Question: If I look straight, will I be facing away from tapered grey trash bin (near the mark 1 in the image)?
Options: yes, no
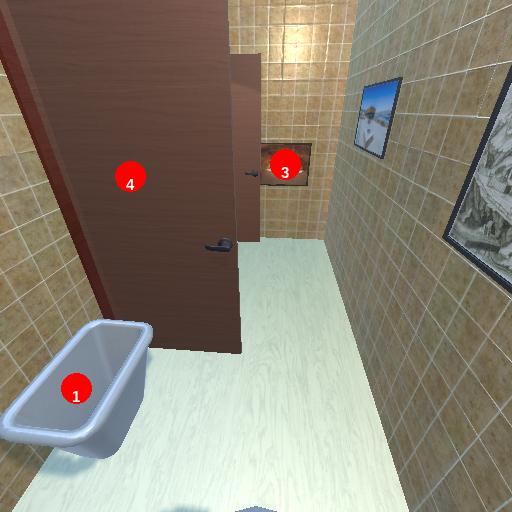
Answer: yes